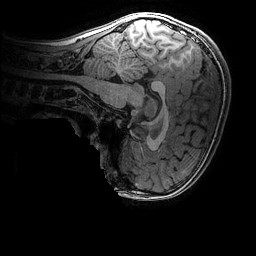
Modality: T1w
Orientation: sagittal
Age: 10
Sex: male
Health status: ill
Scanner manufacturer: ge
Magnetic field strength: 3 T
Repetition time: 0.007664 s
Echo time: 0.00342 s